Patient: sex M, age 35
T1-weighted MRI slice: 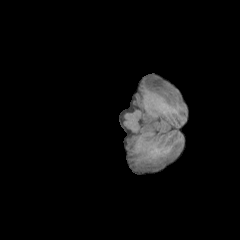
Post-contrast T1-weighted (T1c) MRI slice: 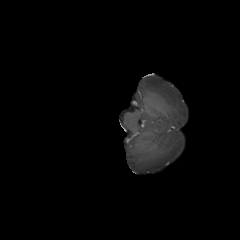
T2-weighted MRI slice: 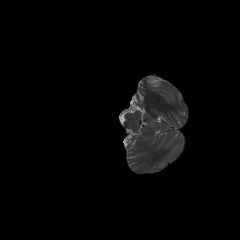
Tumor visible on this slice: no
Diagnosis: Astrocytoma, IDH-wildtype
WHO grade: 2